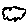
Label: cloud